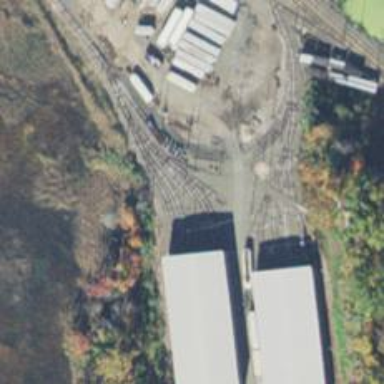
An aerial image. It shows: Preserved railway yard with electrified contact lines for rail service.